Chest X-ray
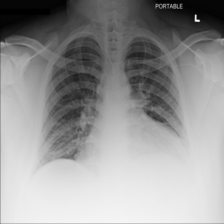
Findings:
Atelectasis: negative
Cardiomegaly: positive
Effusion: positive
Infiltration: positive
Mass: negative
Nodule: negative
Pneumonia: negative
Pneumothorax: negative
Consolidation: negative
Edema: negative
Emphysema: negative
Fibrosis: negative
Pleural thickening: negative
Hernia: negative